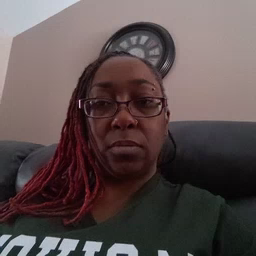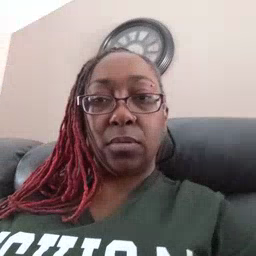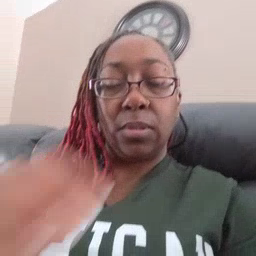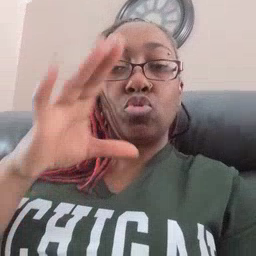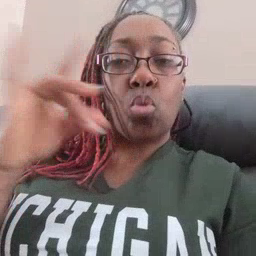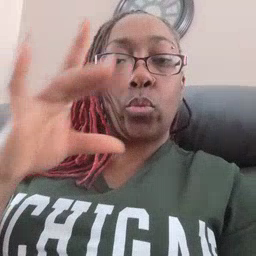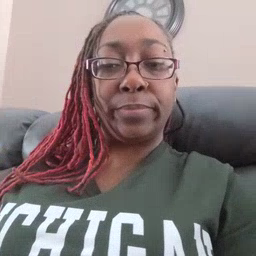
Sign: story